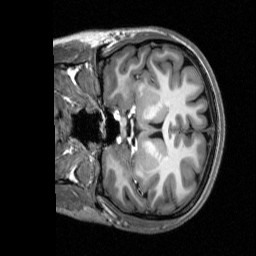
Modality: T1w
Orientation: coronal
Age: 24
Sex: female
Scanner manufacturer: siemens
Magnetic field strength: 3 T
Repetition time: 2.53 s
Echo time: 0.00277 s